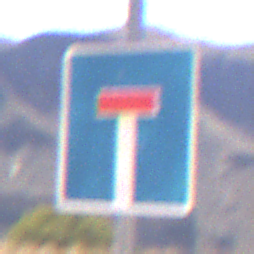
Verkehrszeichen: Sackgasse
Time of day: Midday
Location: Outdoor (Nature)
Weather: Clear
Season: NotSpecified
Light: Natural